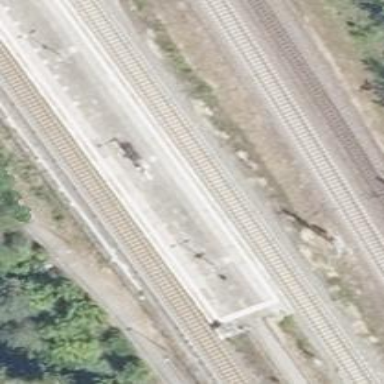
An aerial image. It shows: Platform edge at railway station.